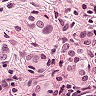
Metastatic tissue present: yes